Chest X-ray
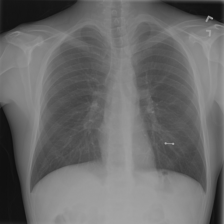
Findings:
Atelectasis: negative
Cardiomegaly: negative
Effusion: negative
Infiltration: negative
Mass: negative
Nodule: negative
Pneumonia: negative
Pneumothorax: negative
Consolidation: negative
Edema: negative
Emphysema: negative
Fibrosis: negative
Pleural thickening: negative
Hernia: negative